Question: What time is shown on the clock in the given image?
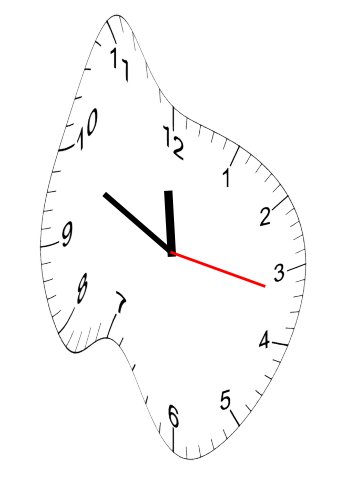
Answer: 11:49:17